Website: slack
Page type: payment
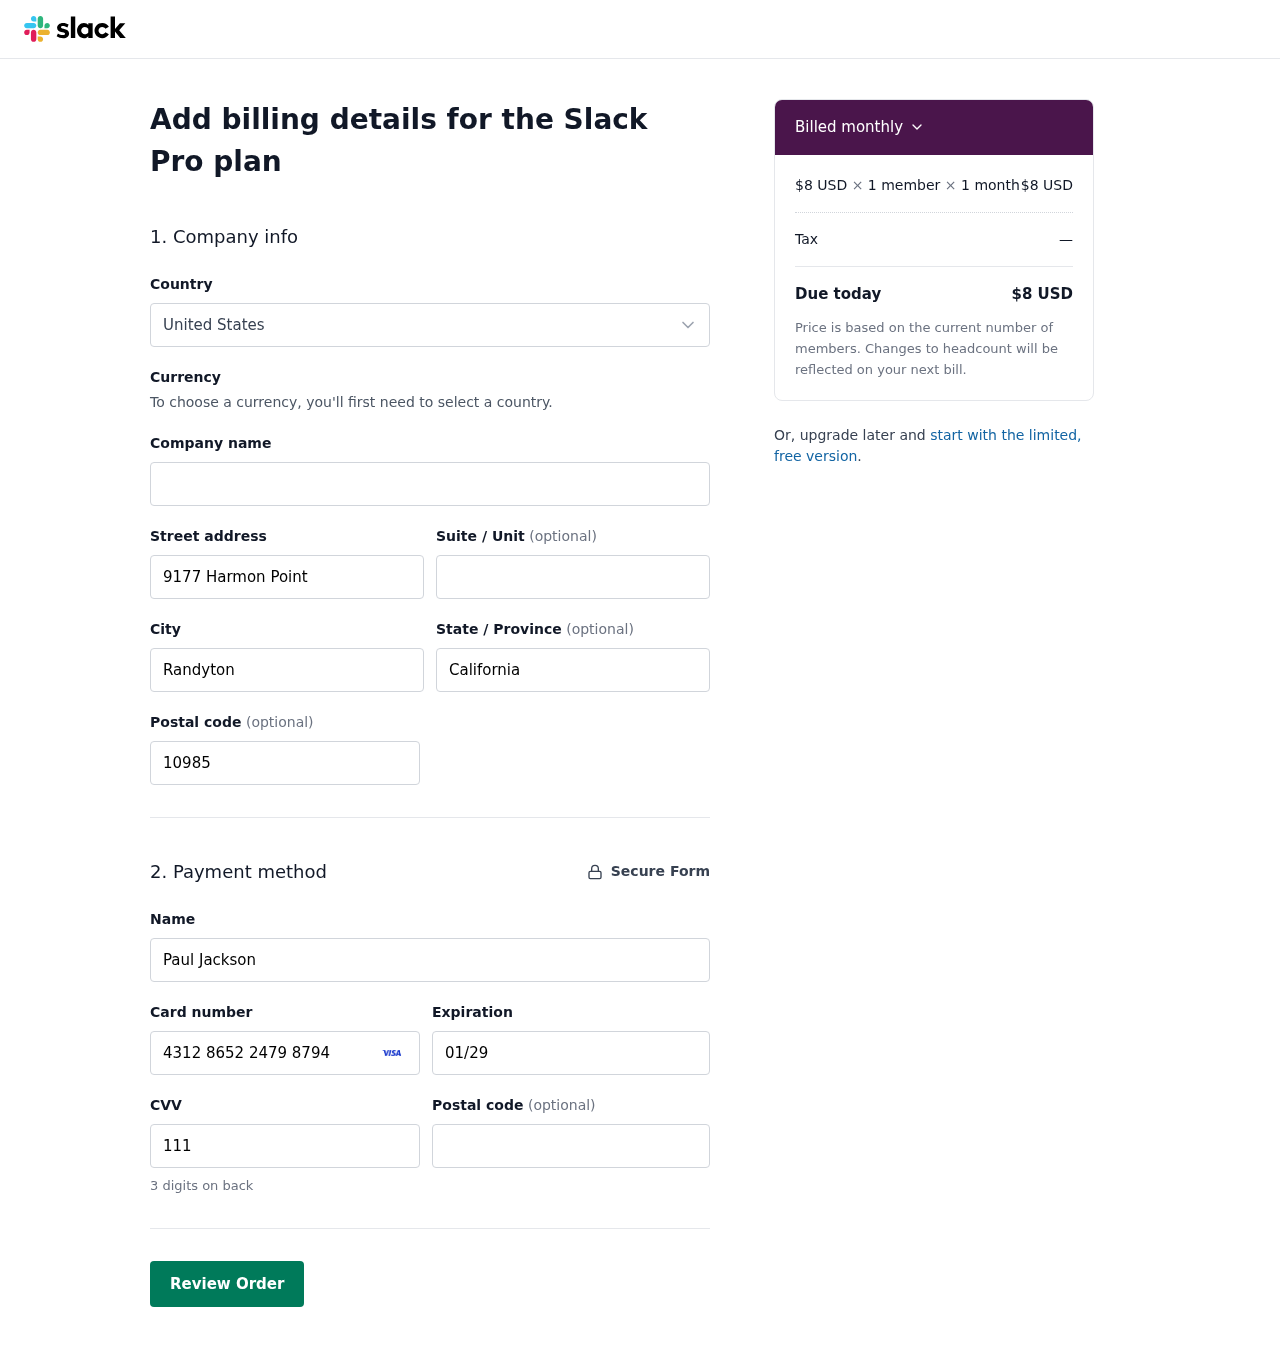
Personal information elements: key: PII_COUNTRY
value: United States
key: PII_STREET
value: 9177 Harmon Point
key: PII_CITY
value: Randyton
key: PII_STATE
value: California
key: PII_POSTCODE
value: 10985
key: PII_FULLNAME
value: Paul Jackson
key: PII_CARD_NUMBER
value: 4312 8652 2479 8794
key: PII_CARD_EXPIRY
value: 01/29
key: PII_CARD_CVV
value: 111
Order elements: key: ORDER_PRICE_PER_MEMBER
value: $8 USD
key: ORDER_NUM_MEMBERS
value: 1 member
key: ORDER_NUM_MONTHS
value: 1 month
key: ORDER_SUBTOTAL
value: $8 USD
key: ORDER_TAX
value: —
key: ORDER_TOTAL
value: $8 USD